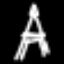
Label: The Eiffel Tower